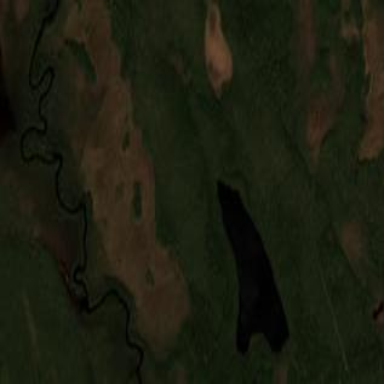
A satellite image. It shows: Bog wetland area.